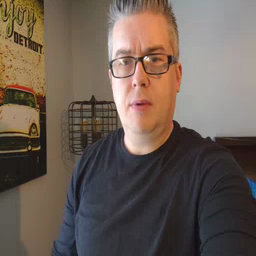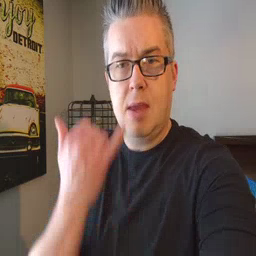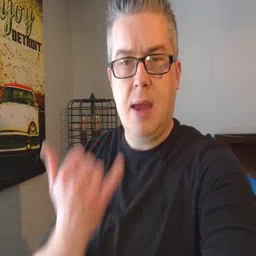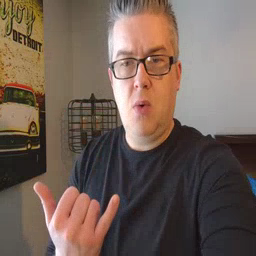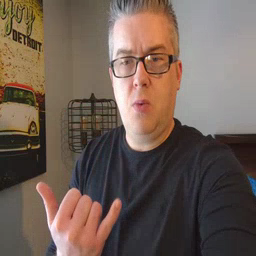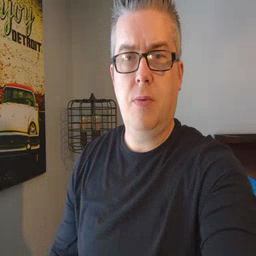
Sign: now